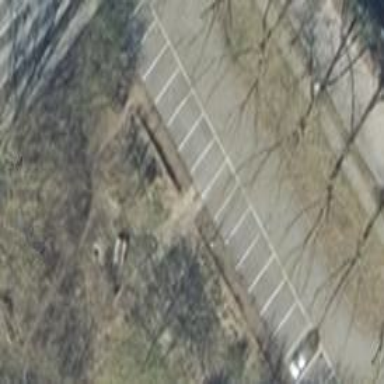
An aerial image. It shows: Parking area.